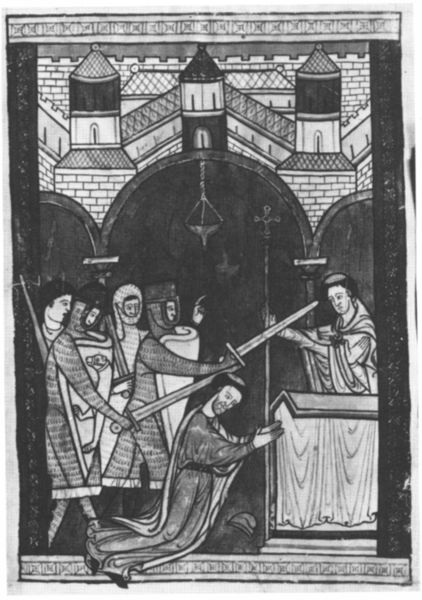
Titel: Psalter
Institution: London, British Library
Schlagwörter: stadt, grau, lampe, männer, schwarz, säulen, weiss, zeichnung, architektur, köpfen, rahmen, kirche, gewand, kutte, bogen, stab, mauer, rundbogen, bischof, könig, lanze, papst, soldaten, zinnen, bögen, schild, gewölbe, burg, kreuz, türme, mauerwerk, seite, schwert, schwerter, waffen, überfall, knien, helm, beten, ritter, rüstung, altar, pult, wappen, pfarrer, sarg, kanzel, mauern, flehen, mittelalter, priester, segen, schwart, mönch, bieten, heiliger, töten, gefangener, bitten, kriche, tonsur, romanisch, schilde, kruez, wehrgang, ampel, buchmalerei, gnade, tab, kettenhemd, ritterschlag, scherrt